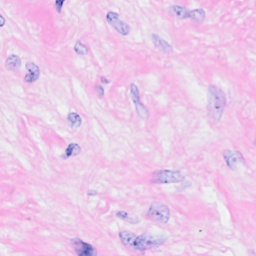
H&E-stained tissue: Breast